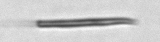
Label: fiber